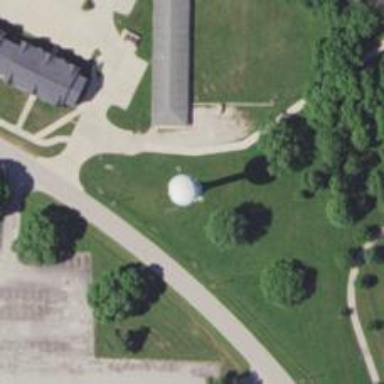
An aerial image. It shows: Water tower that is man-made.